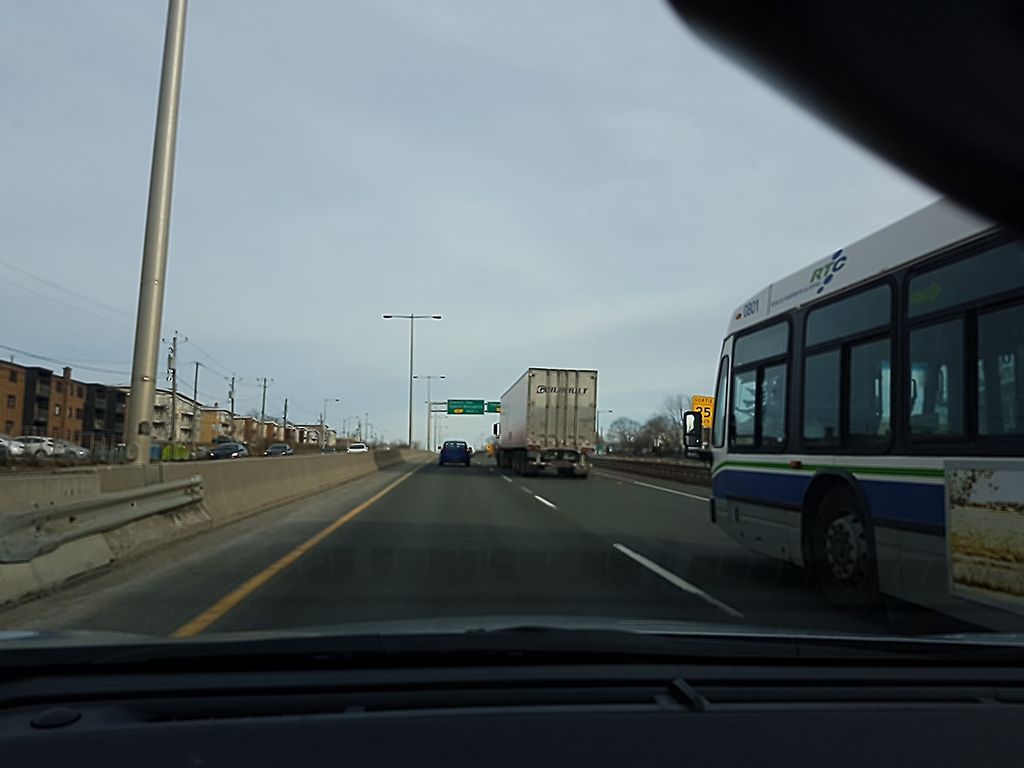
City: quebec_city